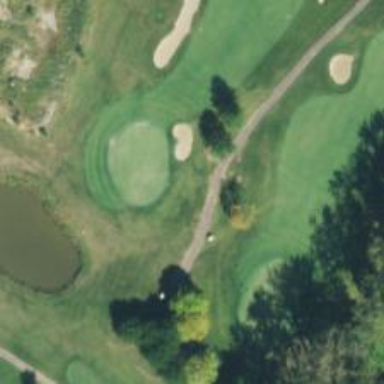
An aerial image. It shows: Golf hole.